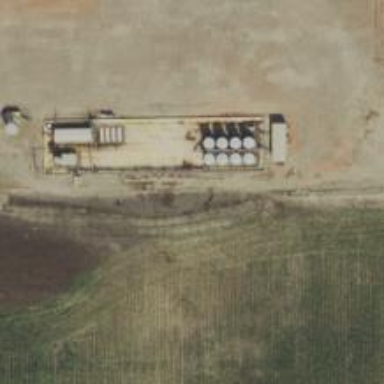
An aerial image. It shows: Storage tank with man-made structure.